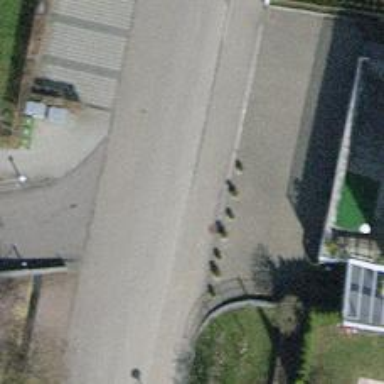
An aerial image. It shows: Kerb serving as barrier.